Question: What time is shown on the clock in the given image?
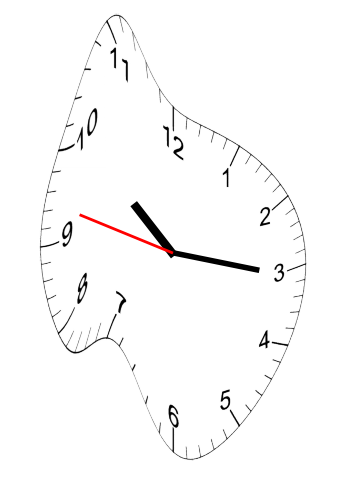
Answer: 10:15:47